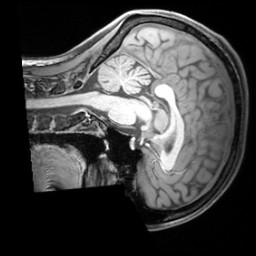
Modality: T1w
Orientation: sagittal
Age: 22
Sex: female
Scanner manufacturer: siemens
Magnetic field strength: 3 T
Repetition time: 1.97 s
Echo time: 0.00206 s